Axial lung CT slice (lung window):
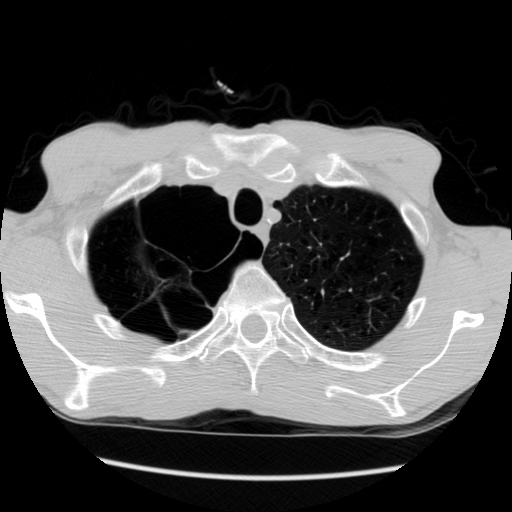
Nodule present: no